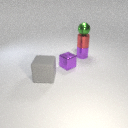
small purple metal cylinder to the right of small purple metal cube